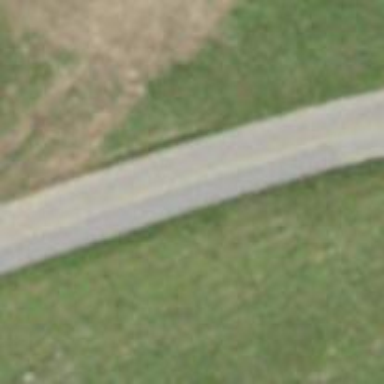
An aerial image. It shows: Unclassified road.